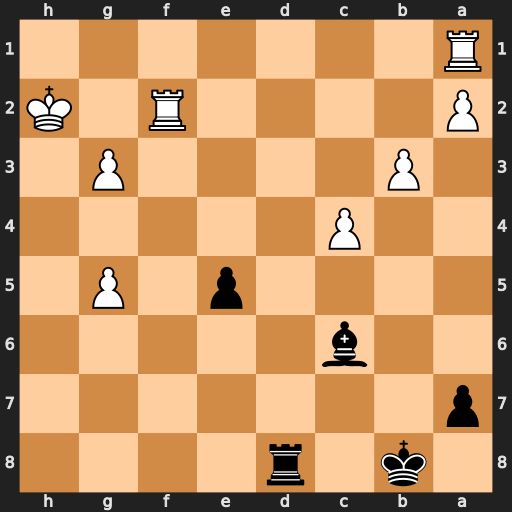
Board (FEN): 1k1r4/p7/2b5/4p1P1/2P5/1P4P1/P4R1K/R7
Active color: b
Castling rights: -
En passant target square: -
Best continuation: Rh8+ Kg1 Rh1#